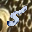
Label: 5